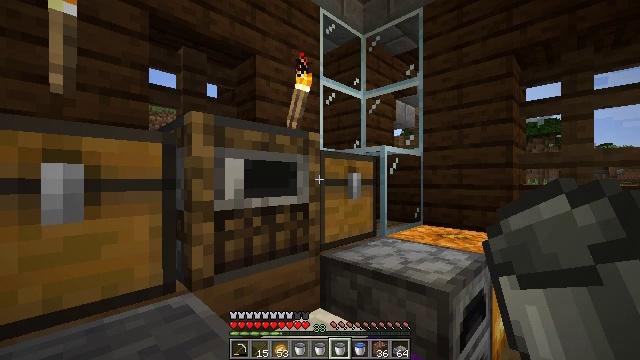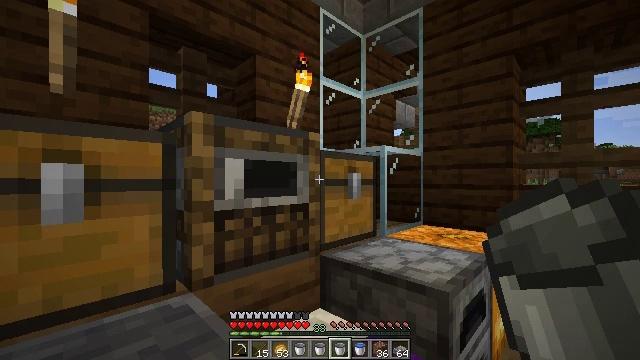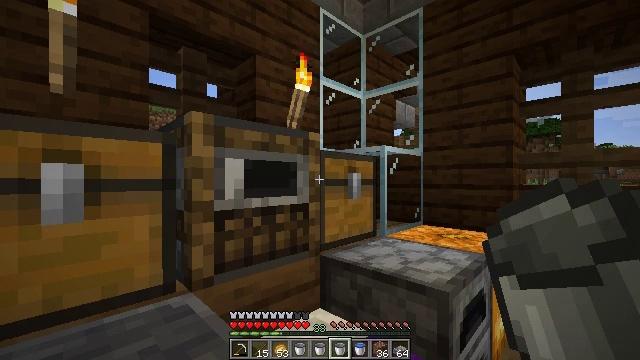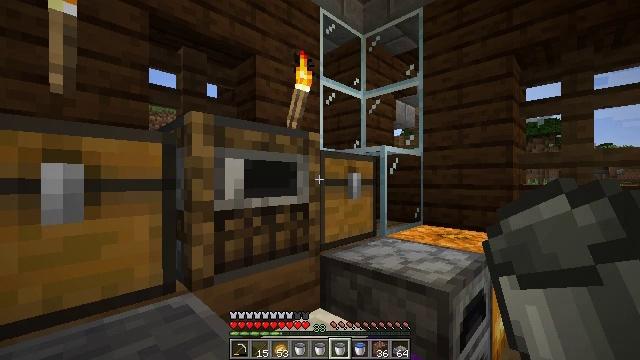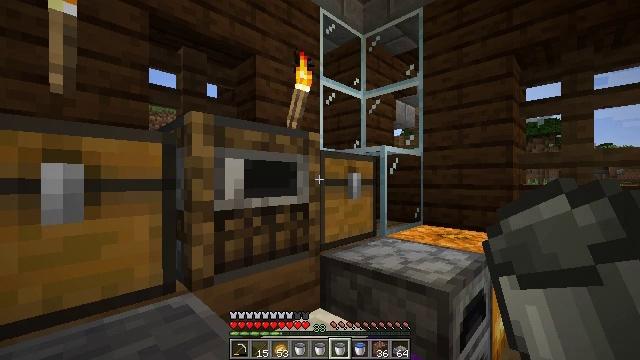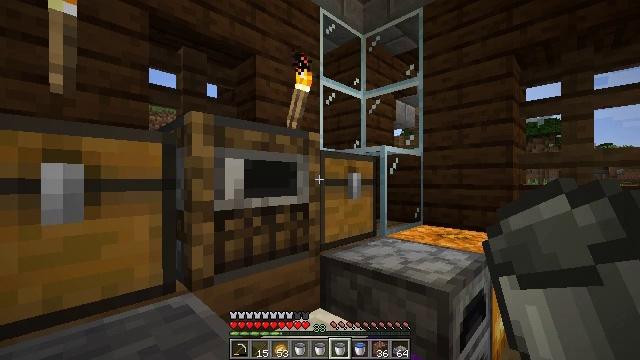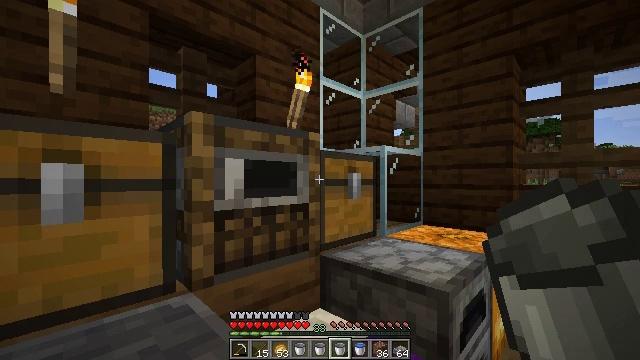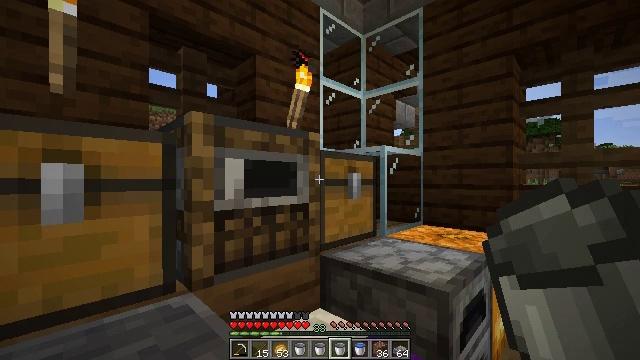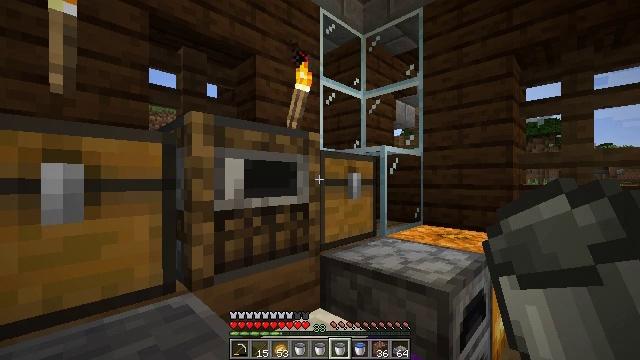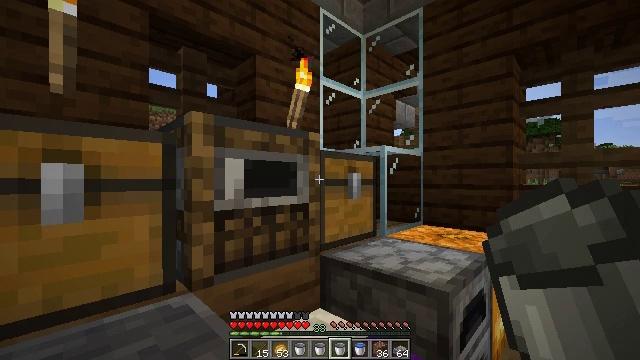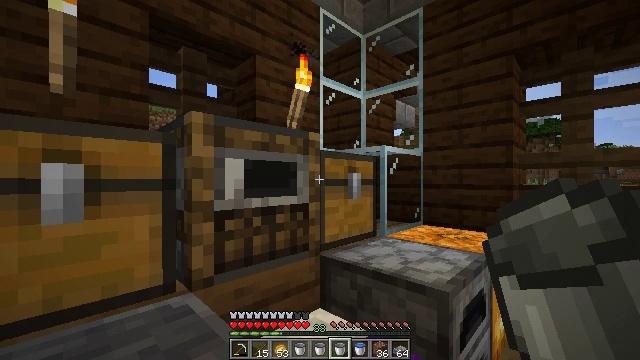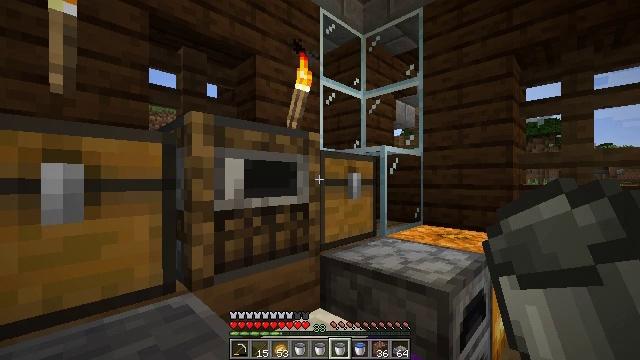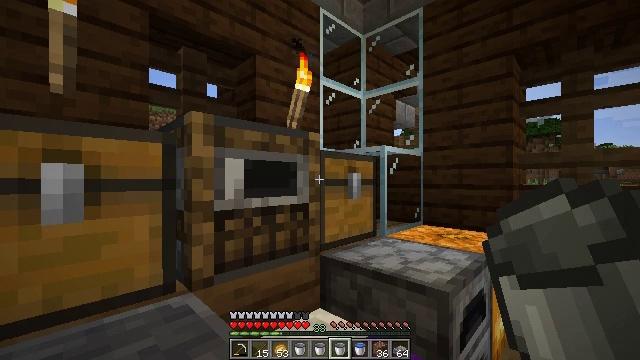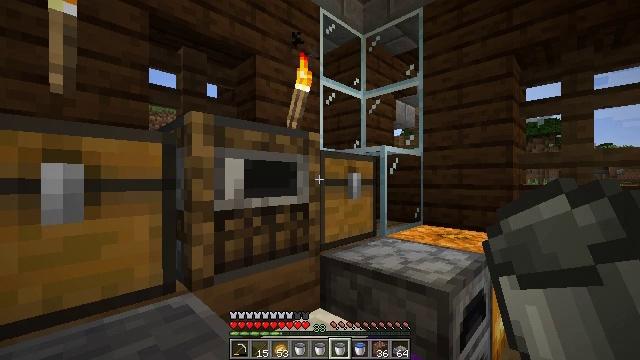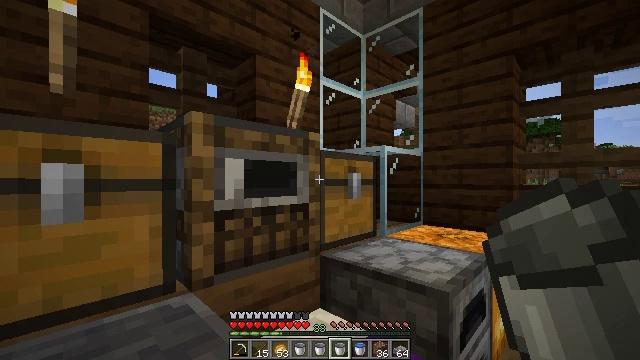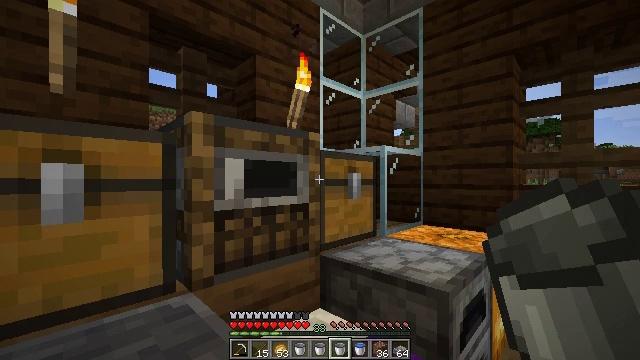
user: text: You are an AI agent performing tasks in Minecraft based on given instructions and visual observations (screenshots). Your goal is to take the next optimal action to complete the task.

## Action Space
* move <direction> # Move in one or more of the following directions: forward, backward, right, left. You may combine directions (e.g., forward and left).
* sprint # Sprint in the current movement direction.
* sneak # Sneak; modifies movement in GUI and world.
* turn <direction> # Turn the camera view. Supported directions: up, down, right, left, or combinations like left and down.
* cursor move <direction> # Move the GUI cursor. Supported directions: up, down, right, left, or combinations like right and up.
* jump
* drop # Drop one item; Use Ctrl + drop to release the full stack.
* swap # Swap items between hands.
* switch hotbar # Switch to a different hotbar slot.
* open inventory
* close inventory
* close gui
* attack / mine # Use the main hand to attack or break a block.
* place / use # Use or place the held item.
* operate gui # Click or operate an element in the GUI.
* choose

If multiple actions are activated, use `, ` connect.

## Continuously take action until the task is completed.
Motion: motion action
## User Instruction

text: Destroy the spruce leaves to get sticks and saplings.
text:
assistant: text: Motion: no_op
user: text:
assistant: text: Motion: no_op
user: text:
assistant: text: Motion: no_op
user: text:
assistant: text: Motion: no_op
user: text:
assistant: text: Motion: no_op
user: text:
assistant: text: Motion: no_op
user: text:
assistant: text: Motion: no_op
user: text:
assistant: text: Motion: no_op
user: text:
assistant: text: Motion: no_op
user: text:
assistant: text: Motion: no_op
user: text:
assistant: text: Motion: no_op
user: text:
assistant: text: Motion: no_op
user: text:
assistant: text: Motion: no_op
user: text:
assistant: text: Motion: no_op
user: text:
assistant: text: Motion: no_op
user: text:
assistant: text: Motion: no_op
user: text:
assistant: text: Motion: no_op
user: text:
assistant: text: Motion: no_op
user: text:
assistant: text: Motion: no_op
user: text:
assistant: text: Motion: no_op
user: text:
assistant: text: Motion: no_op
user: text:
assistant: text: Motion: no_op
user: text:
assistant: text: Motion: no_op
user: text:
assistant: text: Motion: no_op
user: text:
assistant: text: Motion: no_op
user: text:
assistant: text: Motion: no_op
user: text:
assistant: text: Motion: no_op
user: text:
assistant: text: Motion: no_op
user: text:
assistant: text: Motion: no_op
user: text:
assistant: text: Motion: no_op